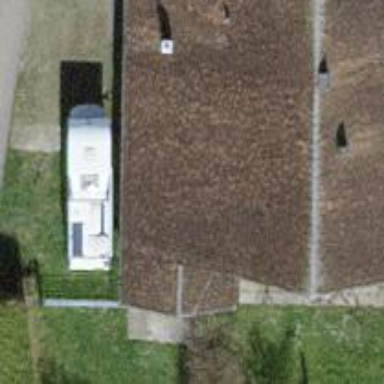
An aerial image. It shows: Rural barn.